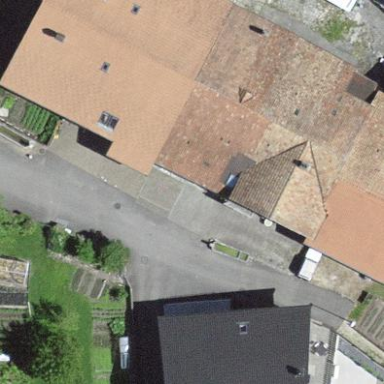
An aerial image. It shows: Residential building.